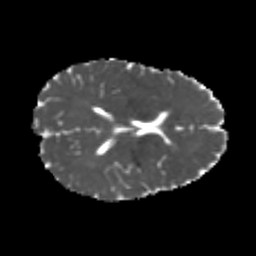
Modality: MD
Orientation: axial
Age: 25
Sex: female
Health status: healthy
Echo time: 0.074 s